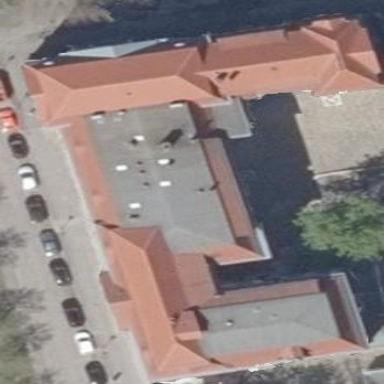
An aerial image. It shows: Historic school building with red half-hipped roof made of roof tiles.